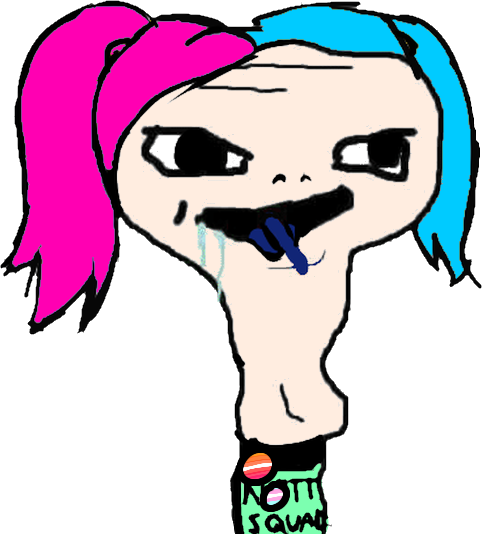
Label: 5_Brainlet